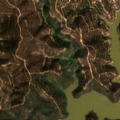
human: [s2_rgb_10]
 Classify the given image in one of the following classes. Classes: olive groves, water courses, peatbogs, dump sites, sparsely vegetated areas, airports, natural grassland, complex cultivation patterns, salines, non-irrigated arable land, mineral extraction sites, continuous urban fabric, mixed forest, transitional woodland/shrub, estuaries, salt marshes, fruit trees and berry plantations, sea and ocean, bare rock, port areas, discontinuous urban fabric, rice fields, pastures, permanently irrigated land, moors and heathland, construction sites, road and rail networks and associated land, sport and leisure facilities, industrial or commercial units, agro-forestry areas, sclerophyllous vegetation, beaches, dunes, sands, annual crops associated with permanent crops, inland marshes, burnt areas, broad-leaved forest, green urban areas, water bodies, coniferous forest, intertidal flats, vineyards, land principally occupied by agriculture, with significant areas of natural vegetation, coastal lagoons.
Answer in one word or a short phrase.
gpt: broad-leaved forest, transitional woodland/shrub, water bodies